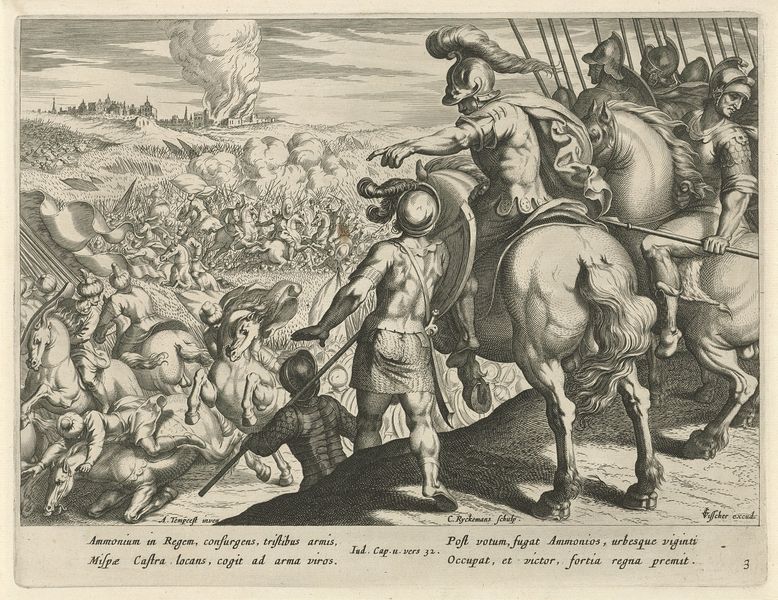
Titel: Strijd tussen Jefta's leger en de Ammonieten
Künstler: Nicolaes Ryckmans
Standort: Amsterdam
Institution: Rijksmuseum
Schlagwörter: feder, kampf, finger, zeichnung, alt, pferd, fahne, schlacht, soldaten, schwarzweiß, waffen, helm, heer, speer, latein